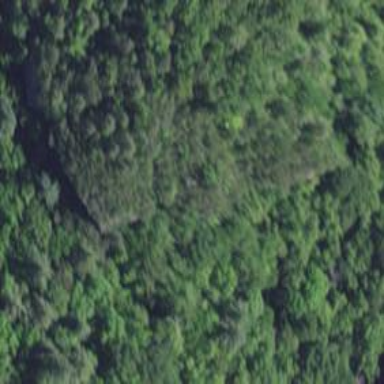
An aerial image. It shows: Craggy cliff ideal for climbing.